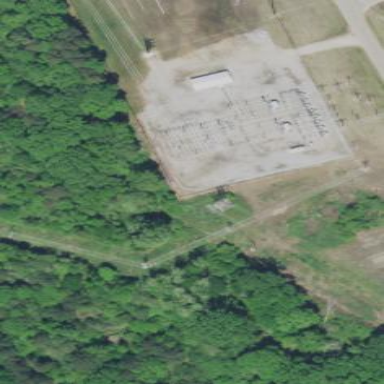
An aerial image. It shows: Distribution level power substation enclosed by fence.